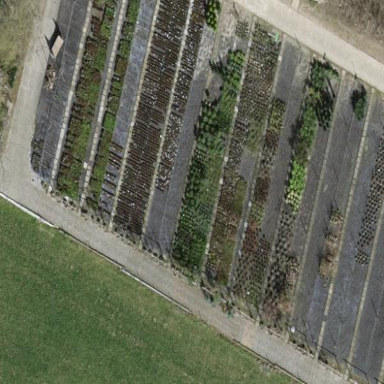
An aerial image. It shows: Garden center located in greenfield area.